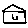
Label: house